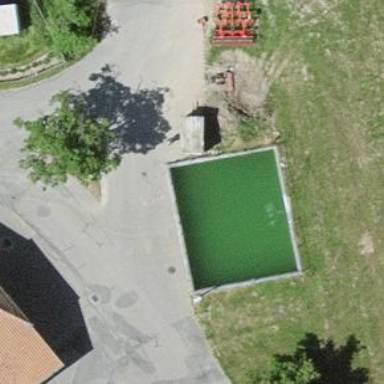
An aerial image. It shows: Reservoir surrounded by fence. It is emergency water tank with natural water source.